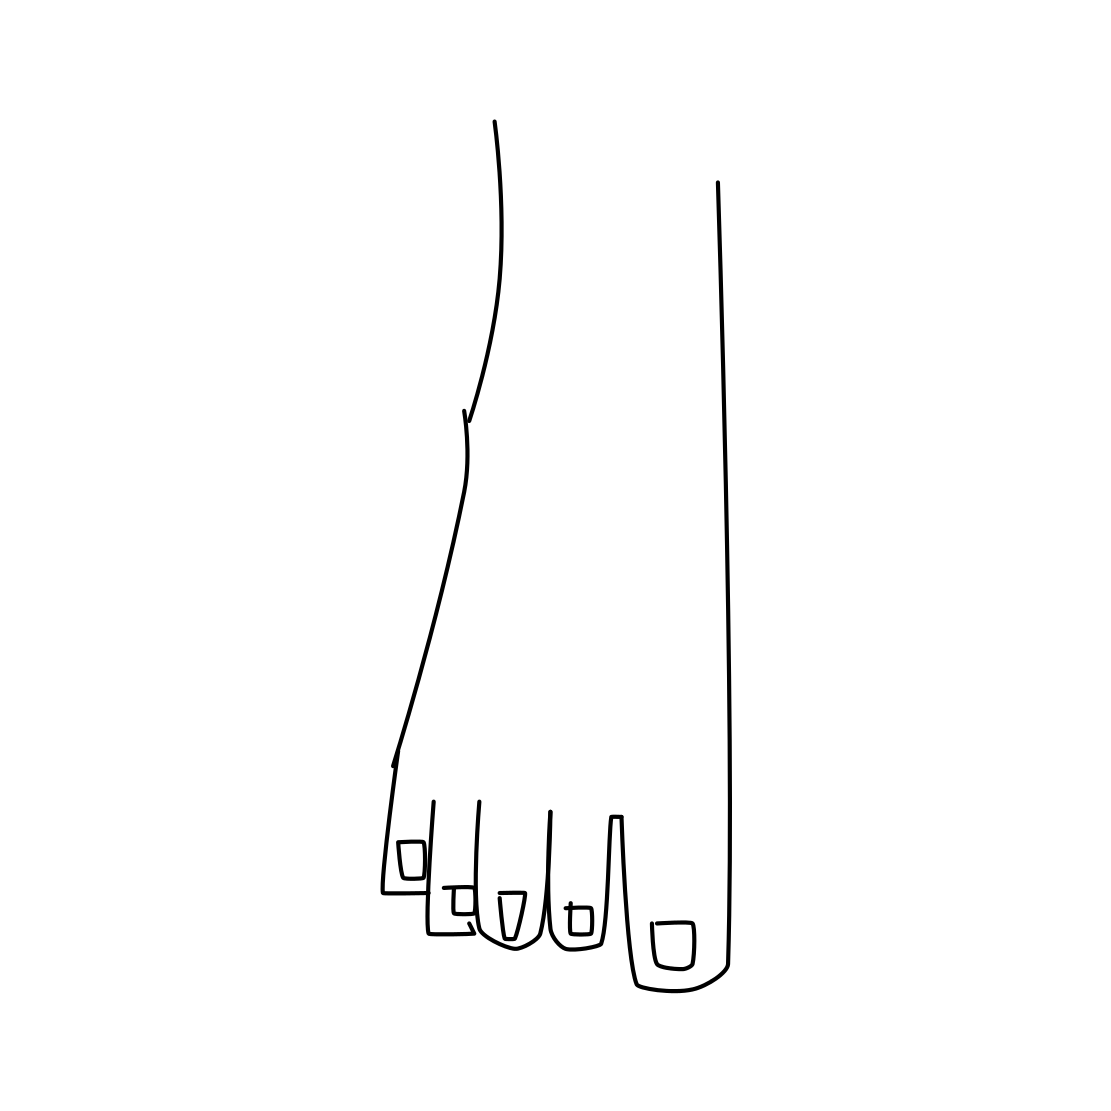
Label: foot